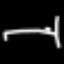
Label: bed